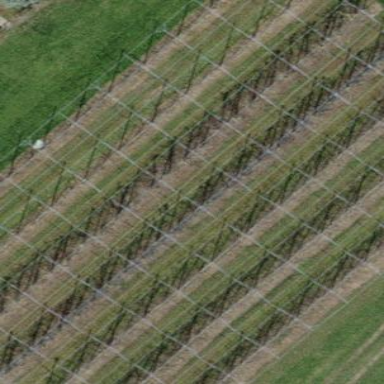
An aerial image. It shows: Orchard.